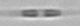
Label: Cylindrotheca